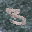
Label: 3